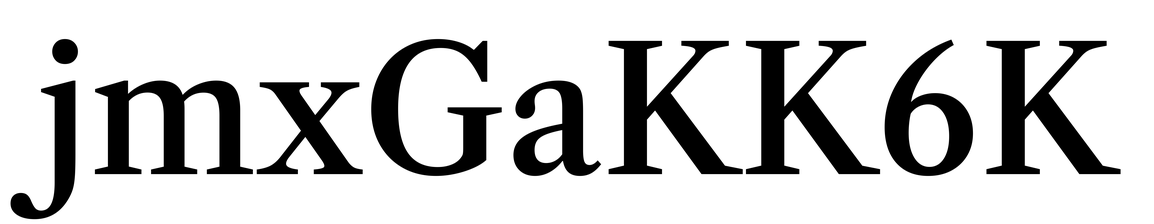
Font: LibreCaslonText_Medium